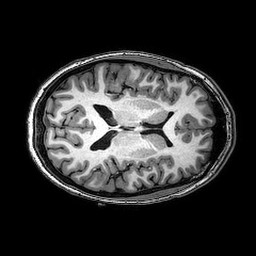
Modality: T1w
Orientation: axial
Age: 24
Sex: female
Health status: healthy
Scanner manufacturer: philips
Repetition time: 0.008275 s
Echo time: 0.00381 s